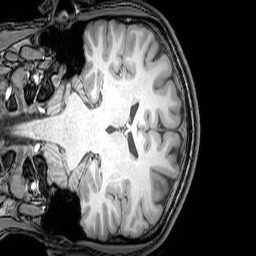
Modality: T1w
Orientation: coronal
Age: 25
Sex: male
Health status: healthy
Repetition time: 0.081 s
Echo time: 0.037 s